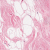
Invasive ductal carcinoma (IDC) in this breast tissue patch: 0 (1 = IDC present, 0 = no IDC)